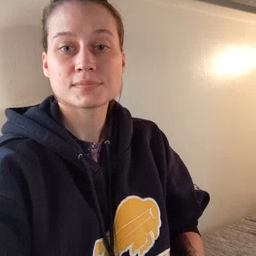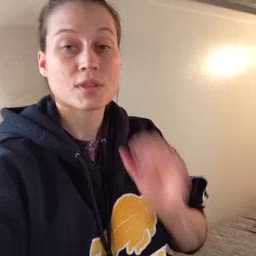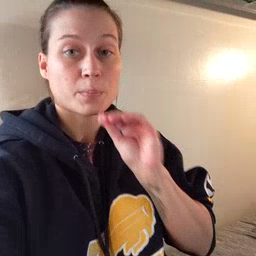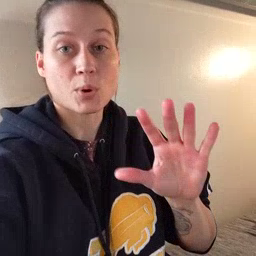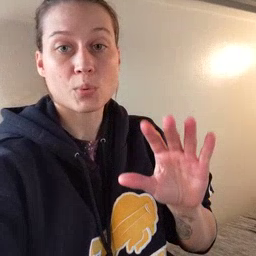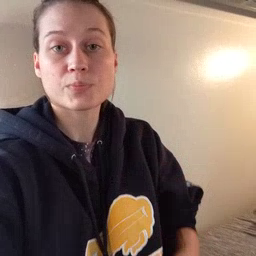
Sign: blow